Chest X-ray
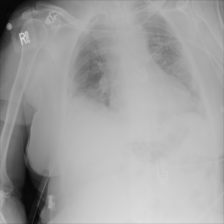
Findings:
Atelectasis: positive
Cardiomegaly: negative
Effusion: negative
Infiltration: negative
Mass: negative
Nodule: negative
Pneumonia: negative
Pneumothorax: negative
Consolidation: negative
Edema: negative
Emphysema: negative
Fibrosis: negative
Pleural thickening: negative
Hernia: negative